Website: macys
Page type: gifting
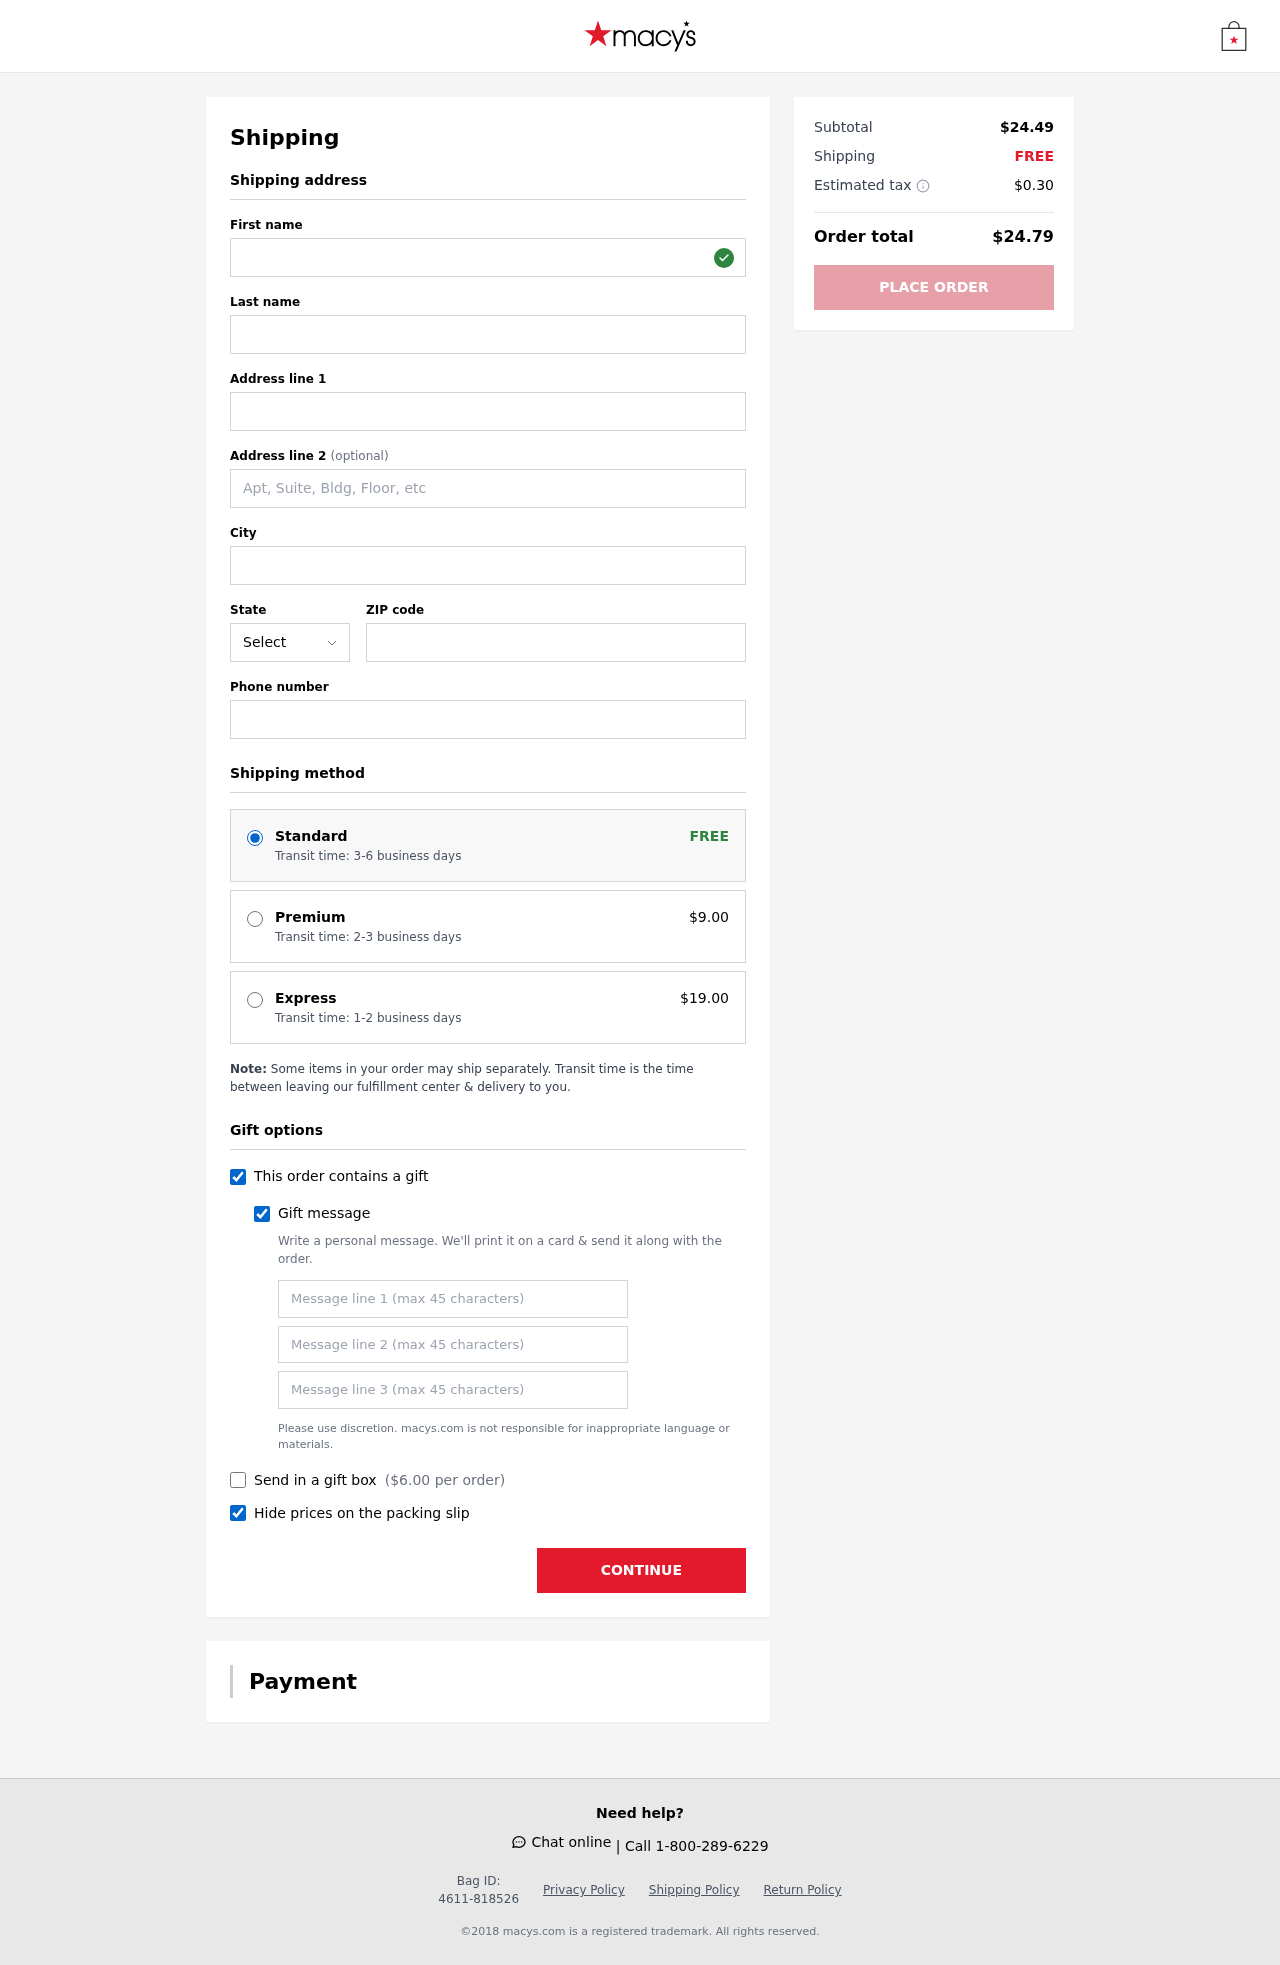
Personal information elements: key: PII_STATE_ABBR
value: CO
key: PII_FIRSTNAME
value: Brianna
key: PII_LASTNAME
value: Murphy
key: PII_STREET
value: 00985 Vanessa Plains
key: PII_CITY
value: Christineshire
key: PII_POSTCODE
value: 39343
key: PII_PHONE
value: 8854037786
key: PII_GIFT_MESSAGE
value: Hey Javier! I saw these comfy maroon flip-flops and instantly thought of you—perfect for those warm beach days we always talk about! Enjoy some sun and relaxation!  Brianna
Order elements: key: ORDER_SHIPPING_STANDARD
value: Transit time: 3-6 business days
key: ORDER_SHIPPING_PREMIUM
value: Transit time: 2-3 business days
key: ORDER_SHIPPING_PREMIUM_PRICE
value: $9.00
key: ORDER_SHIPPING_EXPRESS
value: Transit time: 1-2 business days
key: ORDER_SHIPPING_EXPRESS_PRICE
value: $19.00
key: ORDER_GIFT_BOX_PRICE
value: $6.00
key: ORDER_SUBTOTAL
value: $24.49
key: ORDER_SHIPPING_COST
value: FREE
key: ORDER_TAX
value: $0.30
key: ORDER_TOTAL
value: $24.79